Interaction volume radius: 10 \u00c5
Interaction volume height: 10 \u00c5
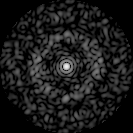
Disorder parameter: 0.8537